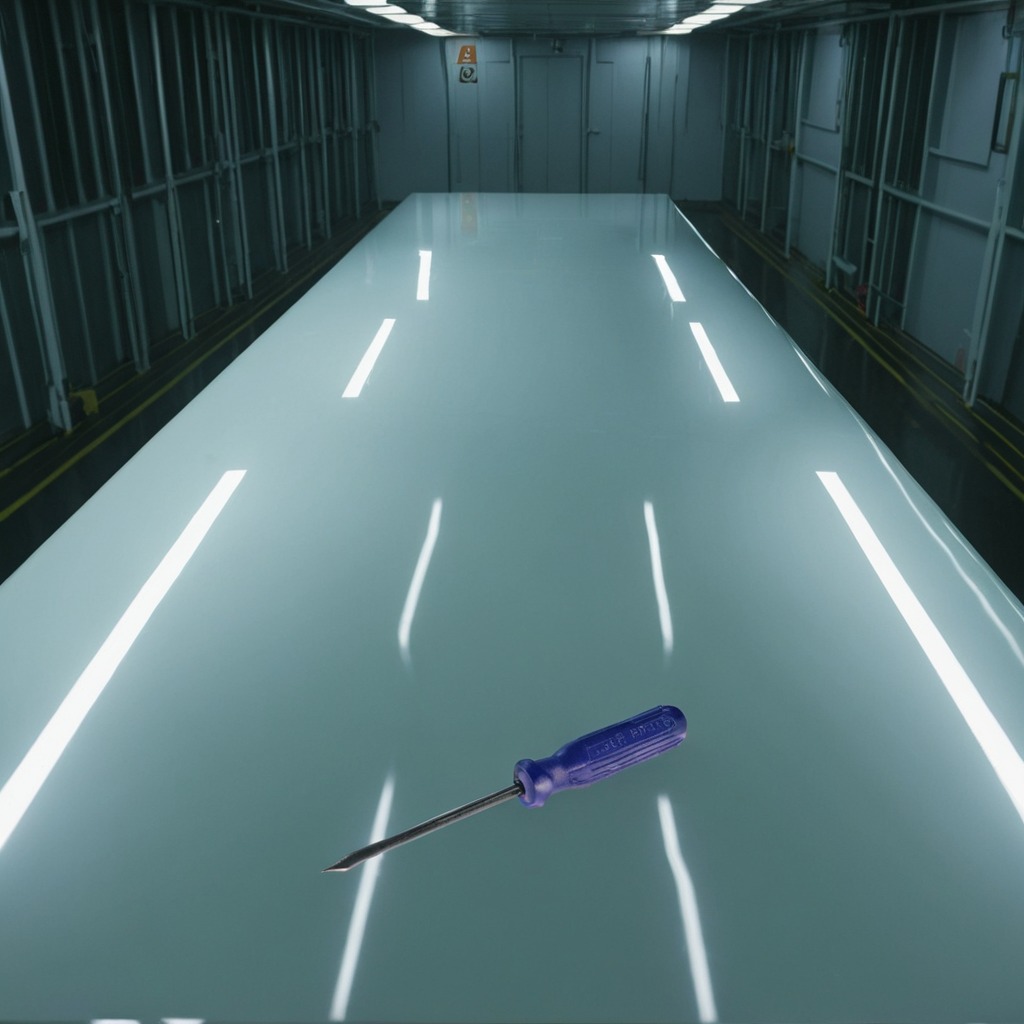
A screwdriver is lying on a high-gloss table in a ship maintenance bay industrial lighting.